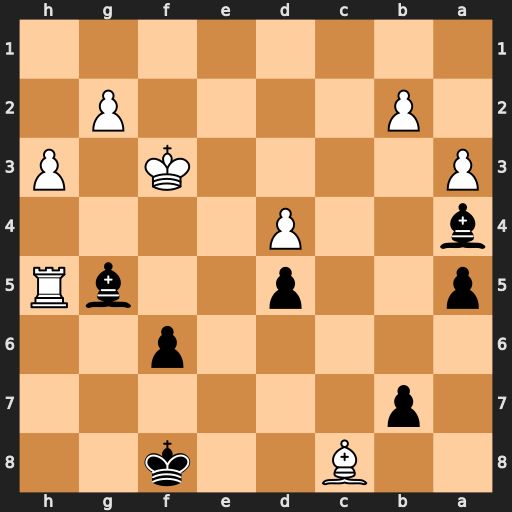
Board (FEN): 2B2k2/1p6/5p2/p2p2bR/b2P4/P4K1P/1P4P1/8
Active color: b
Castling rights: -
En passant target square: -
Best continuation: Bd1+ Kf2 Bxh5